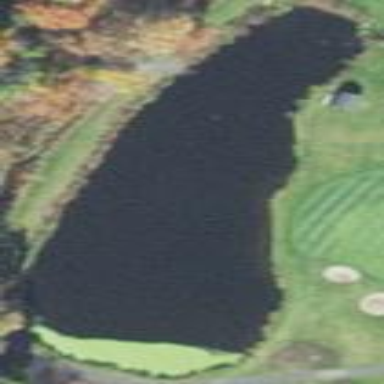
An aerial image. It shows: Water hazard on golf course.